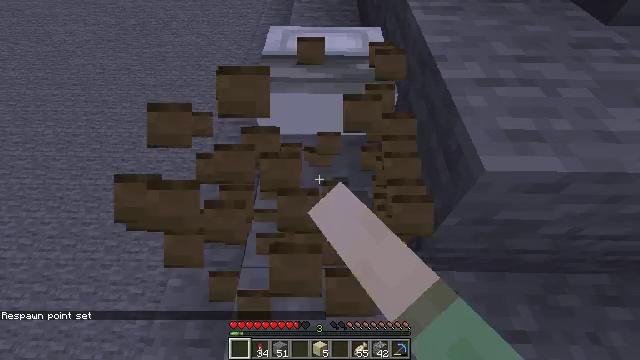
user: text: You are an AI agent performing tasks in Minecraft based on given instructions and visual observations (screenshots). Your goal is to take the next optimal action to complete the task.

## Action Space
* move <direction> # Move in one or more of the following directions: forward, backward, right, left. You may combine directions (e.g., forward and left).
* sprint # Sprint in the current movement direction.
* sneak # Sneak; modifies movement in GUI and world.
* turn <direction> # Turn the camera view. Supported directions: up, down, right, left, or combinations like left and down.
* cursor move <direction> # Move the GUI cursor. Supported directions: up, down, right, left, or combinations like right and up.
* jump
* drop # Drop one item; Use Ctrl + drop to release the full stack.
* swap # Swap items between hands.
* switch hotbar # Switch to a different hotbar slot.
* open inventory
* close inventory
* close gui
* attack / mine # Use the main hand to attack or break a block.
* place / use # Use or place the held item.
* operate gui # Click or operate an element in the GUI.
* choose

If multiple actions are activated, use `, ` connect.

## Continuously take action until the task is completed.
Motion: motion action
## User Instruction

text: Break a light gray bed.
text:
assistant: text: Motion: attack / mine